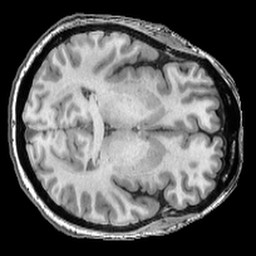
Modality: T1w
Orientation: axial
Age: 50
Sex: female
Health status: ill
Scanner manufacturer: ge
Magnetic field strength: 3 T
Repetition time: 0.008164 s
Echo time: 0.003184 s